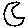
Label: moon